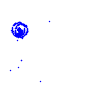
Particle: pion